Question: So I'm trying to create a new project and I want to create a local Git repository for it. I'm using Xcode 4; I just downloaded and installed the latest version. When I go to make a new project and get to the point where I need to enter a name for my project the "Create local git repository" checkbox it is grayed out. I have already tried to create a symlink to where Xcode thinks Git should be with this command:
'''
sudo ln -s /usr/local/git/bin/git /usr/bin/git
'''
Here is a screenshot:

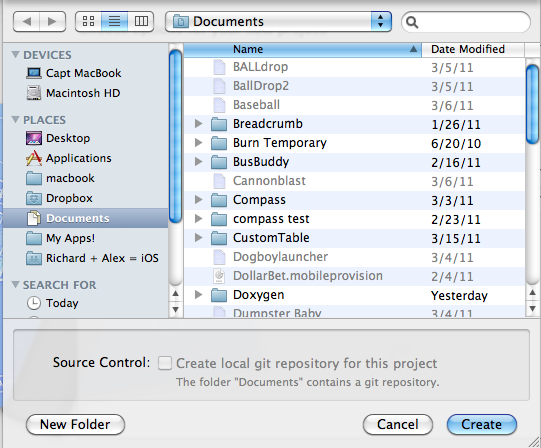
Answer: It's because there is already a git repository in disk folder (It's written in your screenshot). If it's created by mistake, remove it ('.git' folder in '.' or '..') and try again. Note that you don't need to provide your own git executable - Xcode4 has it.